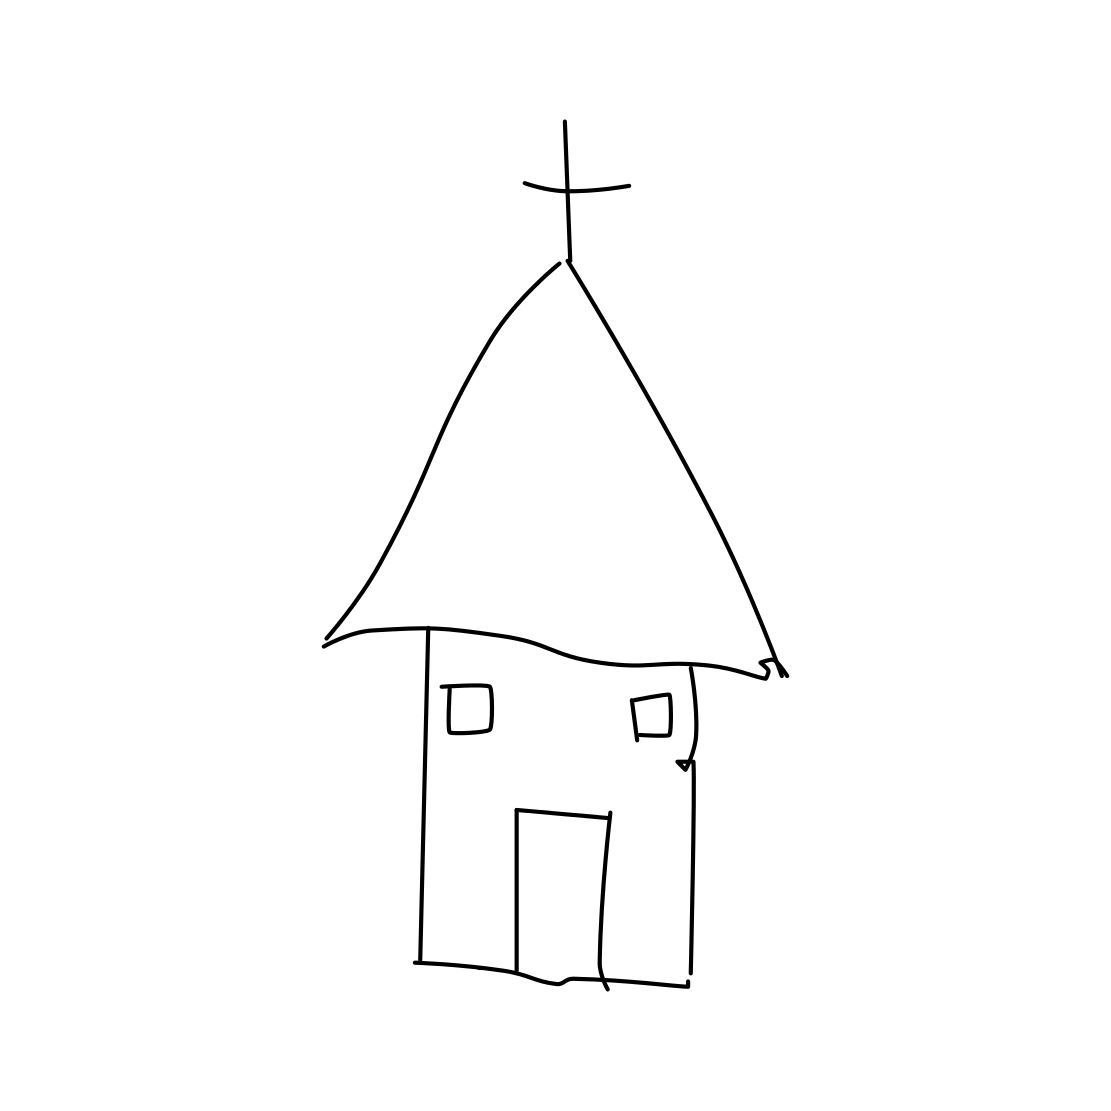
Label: church